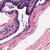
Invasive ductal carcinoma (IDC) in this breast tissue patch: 0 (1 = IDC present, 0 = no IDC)